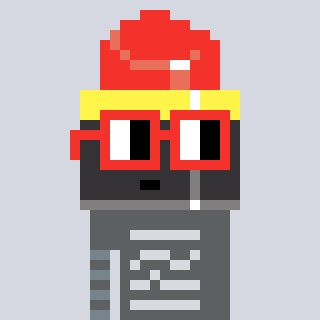
a pixel art character with square red glasses, a lipstick-shaped head and a computerblue-colored body on a cool background